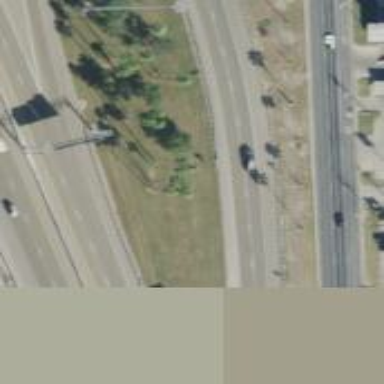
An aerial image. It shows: Asphalt motorway link.